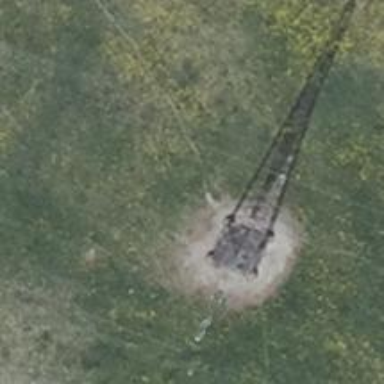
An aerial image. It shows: Power tower.